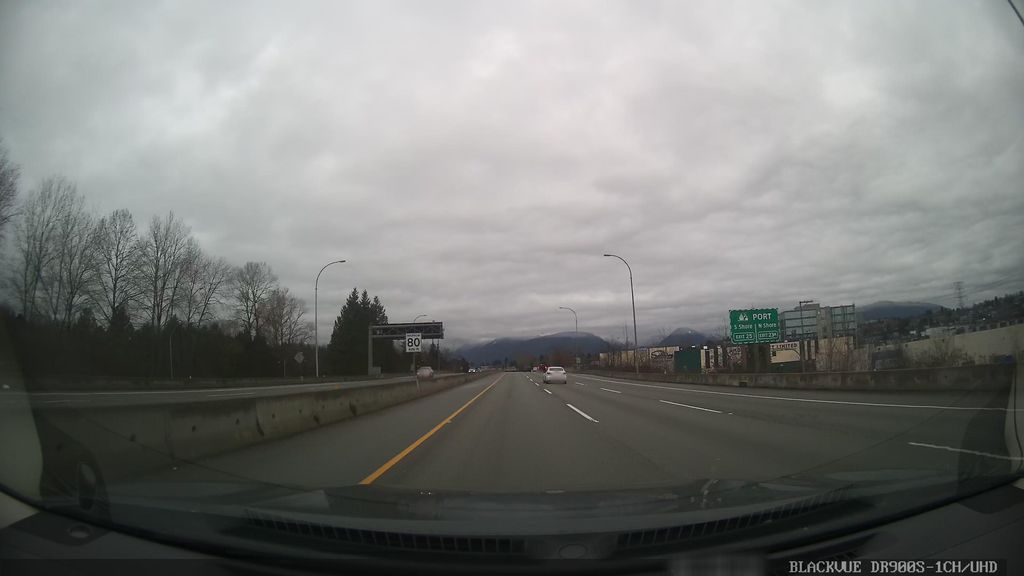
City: vancouver